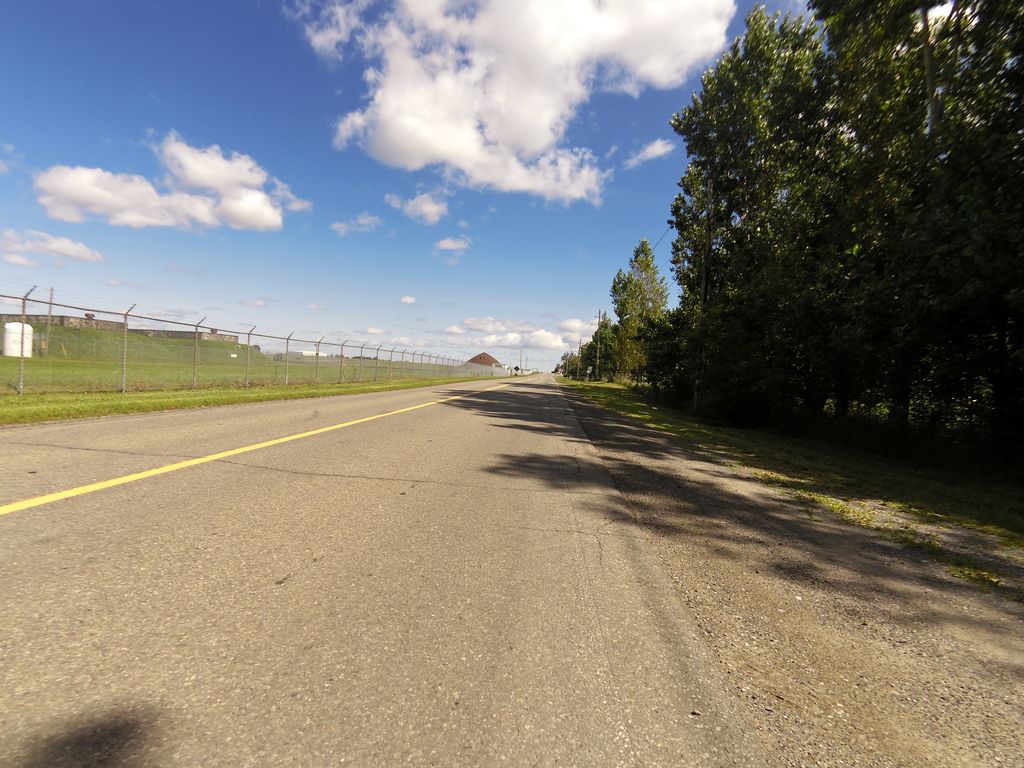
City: ottawa-gatineau